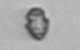
Label: Heterocapsa_rotundata